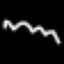
Label: squiggle